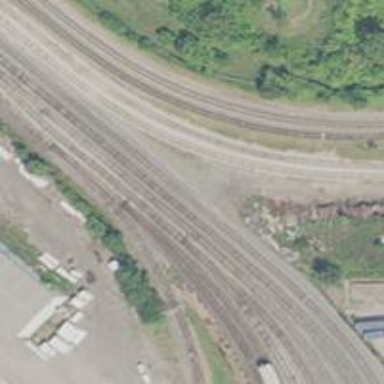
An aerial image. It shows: Railway siding with rails.